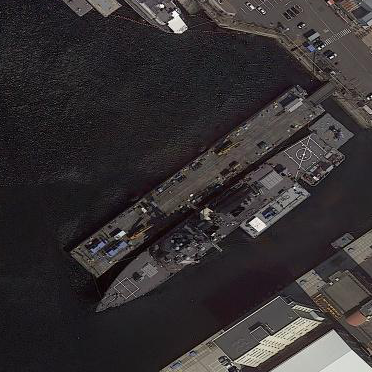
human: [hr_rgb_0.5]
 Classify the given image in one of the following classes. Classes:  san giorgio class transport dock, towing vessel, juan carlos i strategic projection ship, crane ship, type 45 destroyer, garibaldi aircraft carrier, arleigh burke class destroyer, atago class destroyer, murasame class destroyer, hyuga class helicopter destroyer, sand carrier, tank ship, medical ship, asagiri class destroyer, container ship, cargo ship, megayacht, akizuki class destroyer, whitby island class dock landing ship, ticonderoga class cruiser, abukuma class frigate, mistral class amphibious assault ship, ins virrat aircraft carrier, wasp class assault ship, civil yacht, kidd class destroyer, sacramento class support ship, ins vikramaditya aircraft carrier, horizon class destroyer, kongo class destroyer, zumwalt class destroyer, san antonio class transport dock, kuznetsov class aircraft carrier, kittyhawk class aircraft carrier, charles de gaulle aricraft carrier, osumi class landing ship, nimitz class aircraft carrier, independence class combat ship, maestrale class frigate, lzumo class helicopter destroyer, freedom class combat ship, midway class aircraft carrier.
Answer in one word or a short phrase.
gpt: Arleigh Burke class destroyer